Question: I'm trying to handle incoming Notification in facebook.
ref : <URL>
Code :
'''
public class MainFragment extends Fragment{
private static final String TAG = "MainFragment";
private UiLifecycleHelper uiHelper;
private String requestId;
private TextView username;
@Override
public void onCreate(Bundle savedInstanceState) {
super.onCreate(savedInstanceState);
Log.d(TAG, "MainFragment.onCreate()");
uiHelper = new UiLifecycleHelper(getActivity(), callback);
uiHelper.onCreate(savedInstanceState);
}
@Override
public View onCreateView(LayoutInflater inflater, ViewGroup container,Bundle savedInstanceState) {
Log.d(TAG, "MainFragment.onCreateView()");
View view = inflater.inflate(R.layout.login,container, false);
LoginButton authButton = (LoginButton) view.findViewById(R.id.loginButton);
authButton.setReadPermissions(Arrays.asList("user_likes", "user_status"));
authButton.setFragment(this);
username = (TextView) view.findViewById(R.id.textusename);
return view;
}
@Override
public void onActivityCreated(Bundle savedInstanceState) {
super.onActivityCreated(savedInstanceState);
Log.d(TAG, "MainFragment.onActivityCreated()");
// Check for an incoming notification. Save the info
// Parse any incoming notifications and save
Uri intentUri = getActivity().getIntent().getData();
if (intentUri != null) {
String requestIdParam = intentUri.getQueryParameter("request_ids");
if (requestIdParam != null) {
String array[] = requestIdParam.split(",");
requestId = array[0];
}
}
}
private void onSessionStateChange(Session session, SessionState state, Exception exception) {
// Check if the user is authenticated and
// an incoming notification needs handling
Log.d(TAG,"MainFragment.onSessionStateChange()");
Log.d(TAG, "Request id : "+requestId);
if (state.isOpened() && requestId != null) {
Log.d("request id", requestId);
getRequestData(requestId);
Toast.makeText(getActivity().getApplicationContext(), "Incoming request", Toast.LENGTH_SHORT).show();
requestId = null;
}
if (state.isOpened())
{
Settings.addLoggingBehavior(LoggingBehavior.REQUESTS);
Request.executeMeRequestAsync(Session.getActiveSession(), new GraphUserCallback() {
@Override
public void onCompleted(GraphUser user, Response response) {
if (user != null) {
username.setText(user.getName());
}
}
});
}
}
private Session.StatusCallback callback = new Session.StatusCallback() {
@Override
public void call(Session session, SessionState state, Exception exception) {
onSessionStateChange(session, state, exception);
}
};
private void getRequestData(String requestid)
{
Request request = new Request(Session.getActiveSession(), requestid, null, HttpMethod.GET, new Request.Callback() {
@Override
public void onCompleted(Response response) {
// Process the returned response
GraphObject graphObject = response.getGraphObject();
FacebookRequestError error = response.getError();
Log.d(TAG, response.toString());
// Default message
String message = "Incoming request";
if( graphObject != null )
{
// Check if there is extra data
if ( graphObject.getProperty("data") != null )
{
try {
// Get the data, parse info to get the key/value info
JSONObject dataObject = new JSONObject(graphObject.getProperty("data").toString());
// Get the value for the key - badge_of_awesomeness
String badge = dataObject.getString("badge_of_awesomeness");
// Get the value for the key - social_karma
String karma = dataObject.getString("social_karma");
// Get the sender's name
JSONObject fromObject =(JSONObject) graphObject.getProperty("from");
String sender = fromObject.getString("name");
String title = sender+" sent you a gift";
// Create the text for the alert based on the sender
// and the data
message = title + "
" + "Badge: " + badge + " Karma: " + karma;
} catch (Exception e) {
e.printStackTrace();
}
}
Toast.makeText(getActivity().getApplicationContext(),message,Toast.LENGTH_LONG).show();
}
}
});
Log.d(TAG, "Request : "+request.toString());
// Execute the request asynchronously.
Request.executeBatchAsync(request);
}
}
'''
Logcat
'''
03-02 17:40:20.443: D/MainFragment(947): MainFragment.onCreate()
03-02 17:40:20.463: D/MainFragment(947): MainFragment.onCreateView()
03-02 17:40:20.753: D/MainFragment(947): MainFragment.onActivityCreated()
03-02 17:40:28.623: D/MainFragment(947): MainFragment.onSessionStateChange()
03-02 17:40:28.623: D/MainFragment(947): Request id : null
03-02 17:40:30.673: D/MainFragment(947): MainFragment.onSessionStateChange()
03-02 17:40:30.673: D/MainFragment(947): Request id : null
03-02 17:40:30.823: D/MainFragment(947): MainFragment.onSessionStateChange()
03-02 17:40:30.833: D/MainFragment(947): Request id : null
'''
Now my problem is that when I click on Notification using Facebook android app my app is start but I can not get the request id for that notification.
App Dashboard Configuration

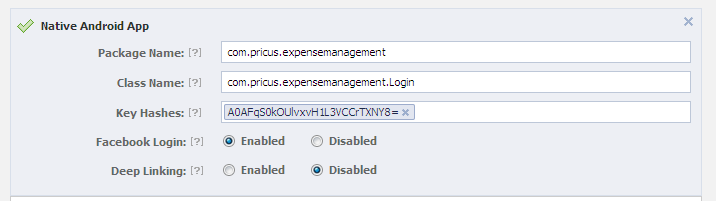
Answer: This is a problem I have spent whole day on it. Thanks to Boban
> This is Facebook bug. Just add Mobile Web in App Dashboard and you will get request_ids
<URL>